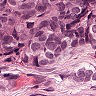
Metastatic tissue present: yes